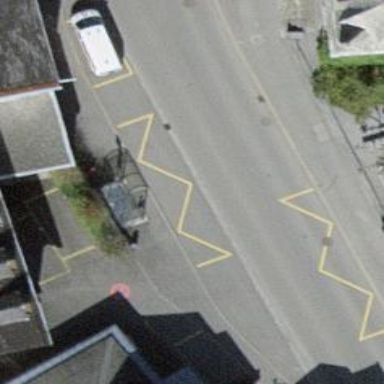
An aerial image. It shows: Bus stop with shelter.